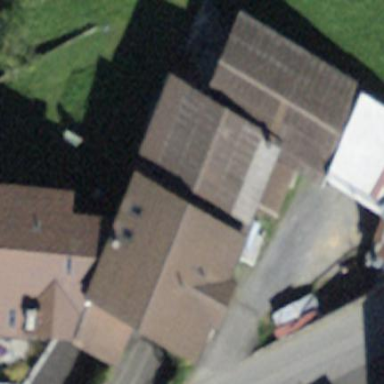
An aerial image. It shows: Residential building.